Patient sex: M
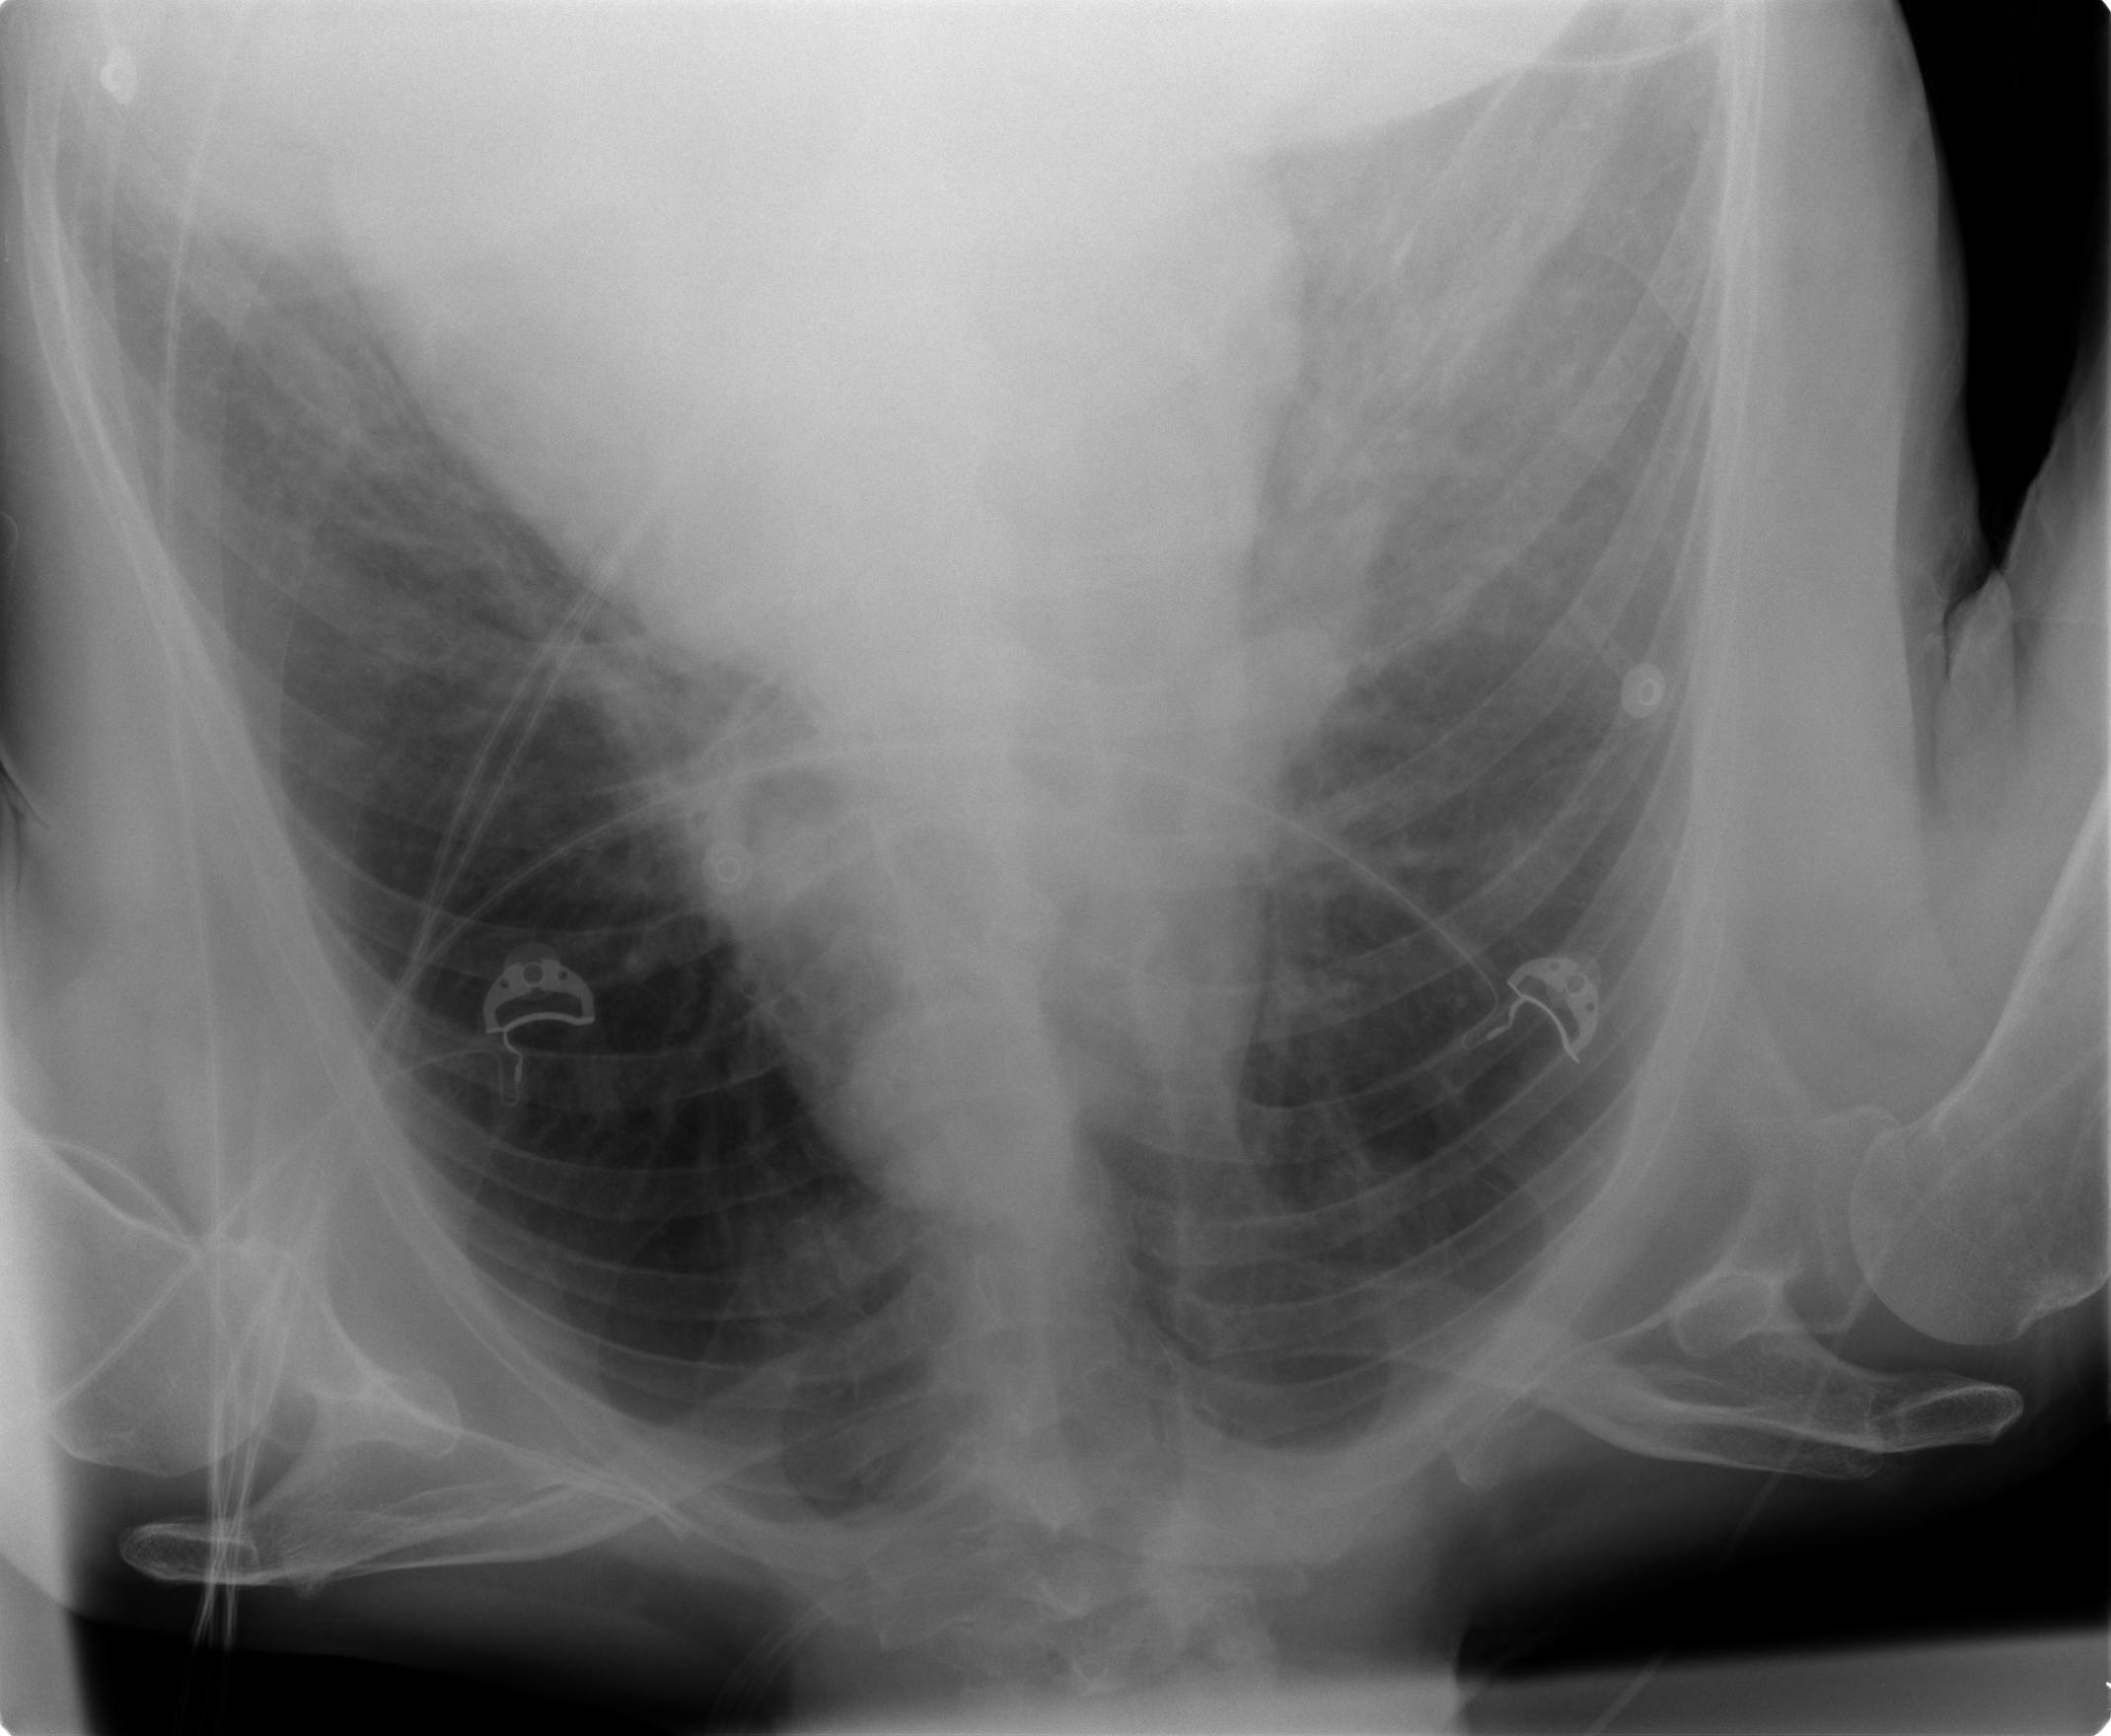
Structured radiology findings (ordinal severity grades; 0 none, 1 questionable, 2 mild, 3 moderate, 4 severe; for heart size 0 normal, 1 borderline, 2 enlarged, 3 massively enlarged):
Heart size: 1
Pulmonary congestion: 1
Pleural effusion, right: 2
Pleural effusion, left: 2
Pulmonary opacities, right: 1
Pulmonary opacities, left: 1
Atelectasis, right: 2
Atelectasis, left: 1